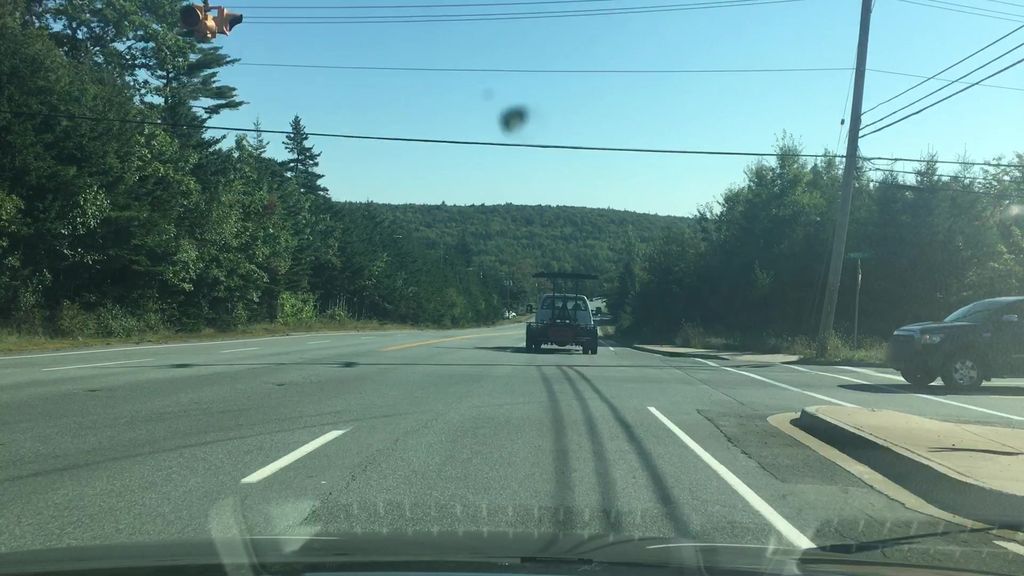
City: halifax